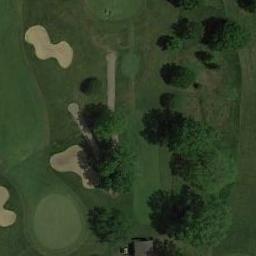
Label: golf_course